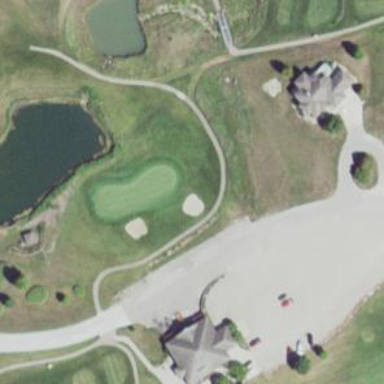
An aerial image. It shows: Path for both road and golf.